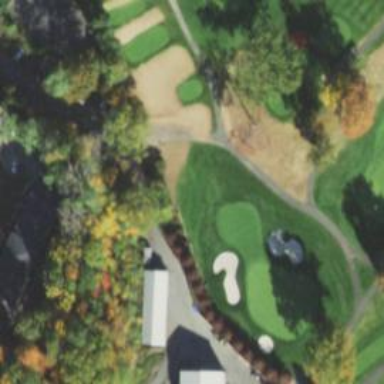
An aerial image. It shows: Path for both roads and golfers.